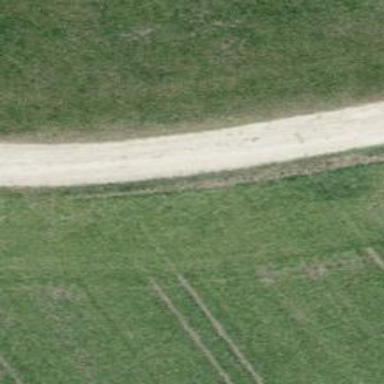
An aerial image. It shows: Agricultural area with pebblestone grade2 track.